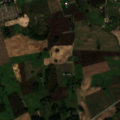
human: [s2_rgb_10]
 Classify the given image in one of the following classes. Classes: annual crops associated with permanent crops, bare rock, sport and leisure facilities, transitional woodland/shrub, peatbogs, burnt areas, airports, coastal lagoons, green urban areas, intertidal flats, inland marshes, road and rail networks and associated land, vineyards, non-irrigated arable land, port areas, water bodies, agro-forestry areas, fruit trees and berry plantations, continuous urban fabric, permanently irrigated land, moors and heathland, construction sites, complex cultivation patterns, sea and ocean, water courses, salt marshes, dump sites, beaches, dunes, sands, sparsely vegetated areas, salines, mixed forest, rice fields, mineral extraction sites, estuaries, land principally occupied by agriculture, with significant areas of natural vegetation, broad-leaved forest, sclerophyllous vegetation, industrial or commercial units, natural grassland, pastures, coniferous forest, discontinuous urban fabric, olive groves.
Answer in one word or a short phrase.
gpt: non-irrigated arable land, complex cultivation patterns, land principally occupied by agriculture, with significant areas of natural vegetation